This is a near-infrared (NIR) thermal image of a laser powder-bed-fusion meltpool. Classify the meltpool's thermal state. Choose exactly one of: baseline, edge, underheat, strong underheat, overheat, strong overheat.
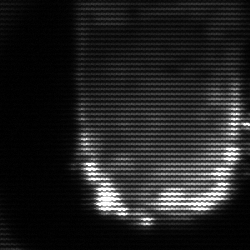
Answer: baseline